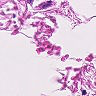
Metastatic tissue present: no